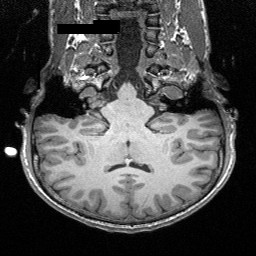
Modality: T1w
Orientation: sagittal